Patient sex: F
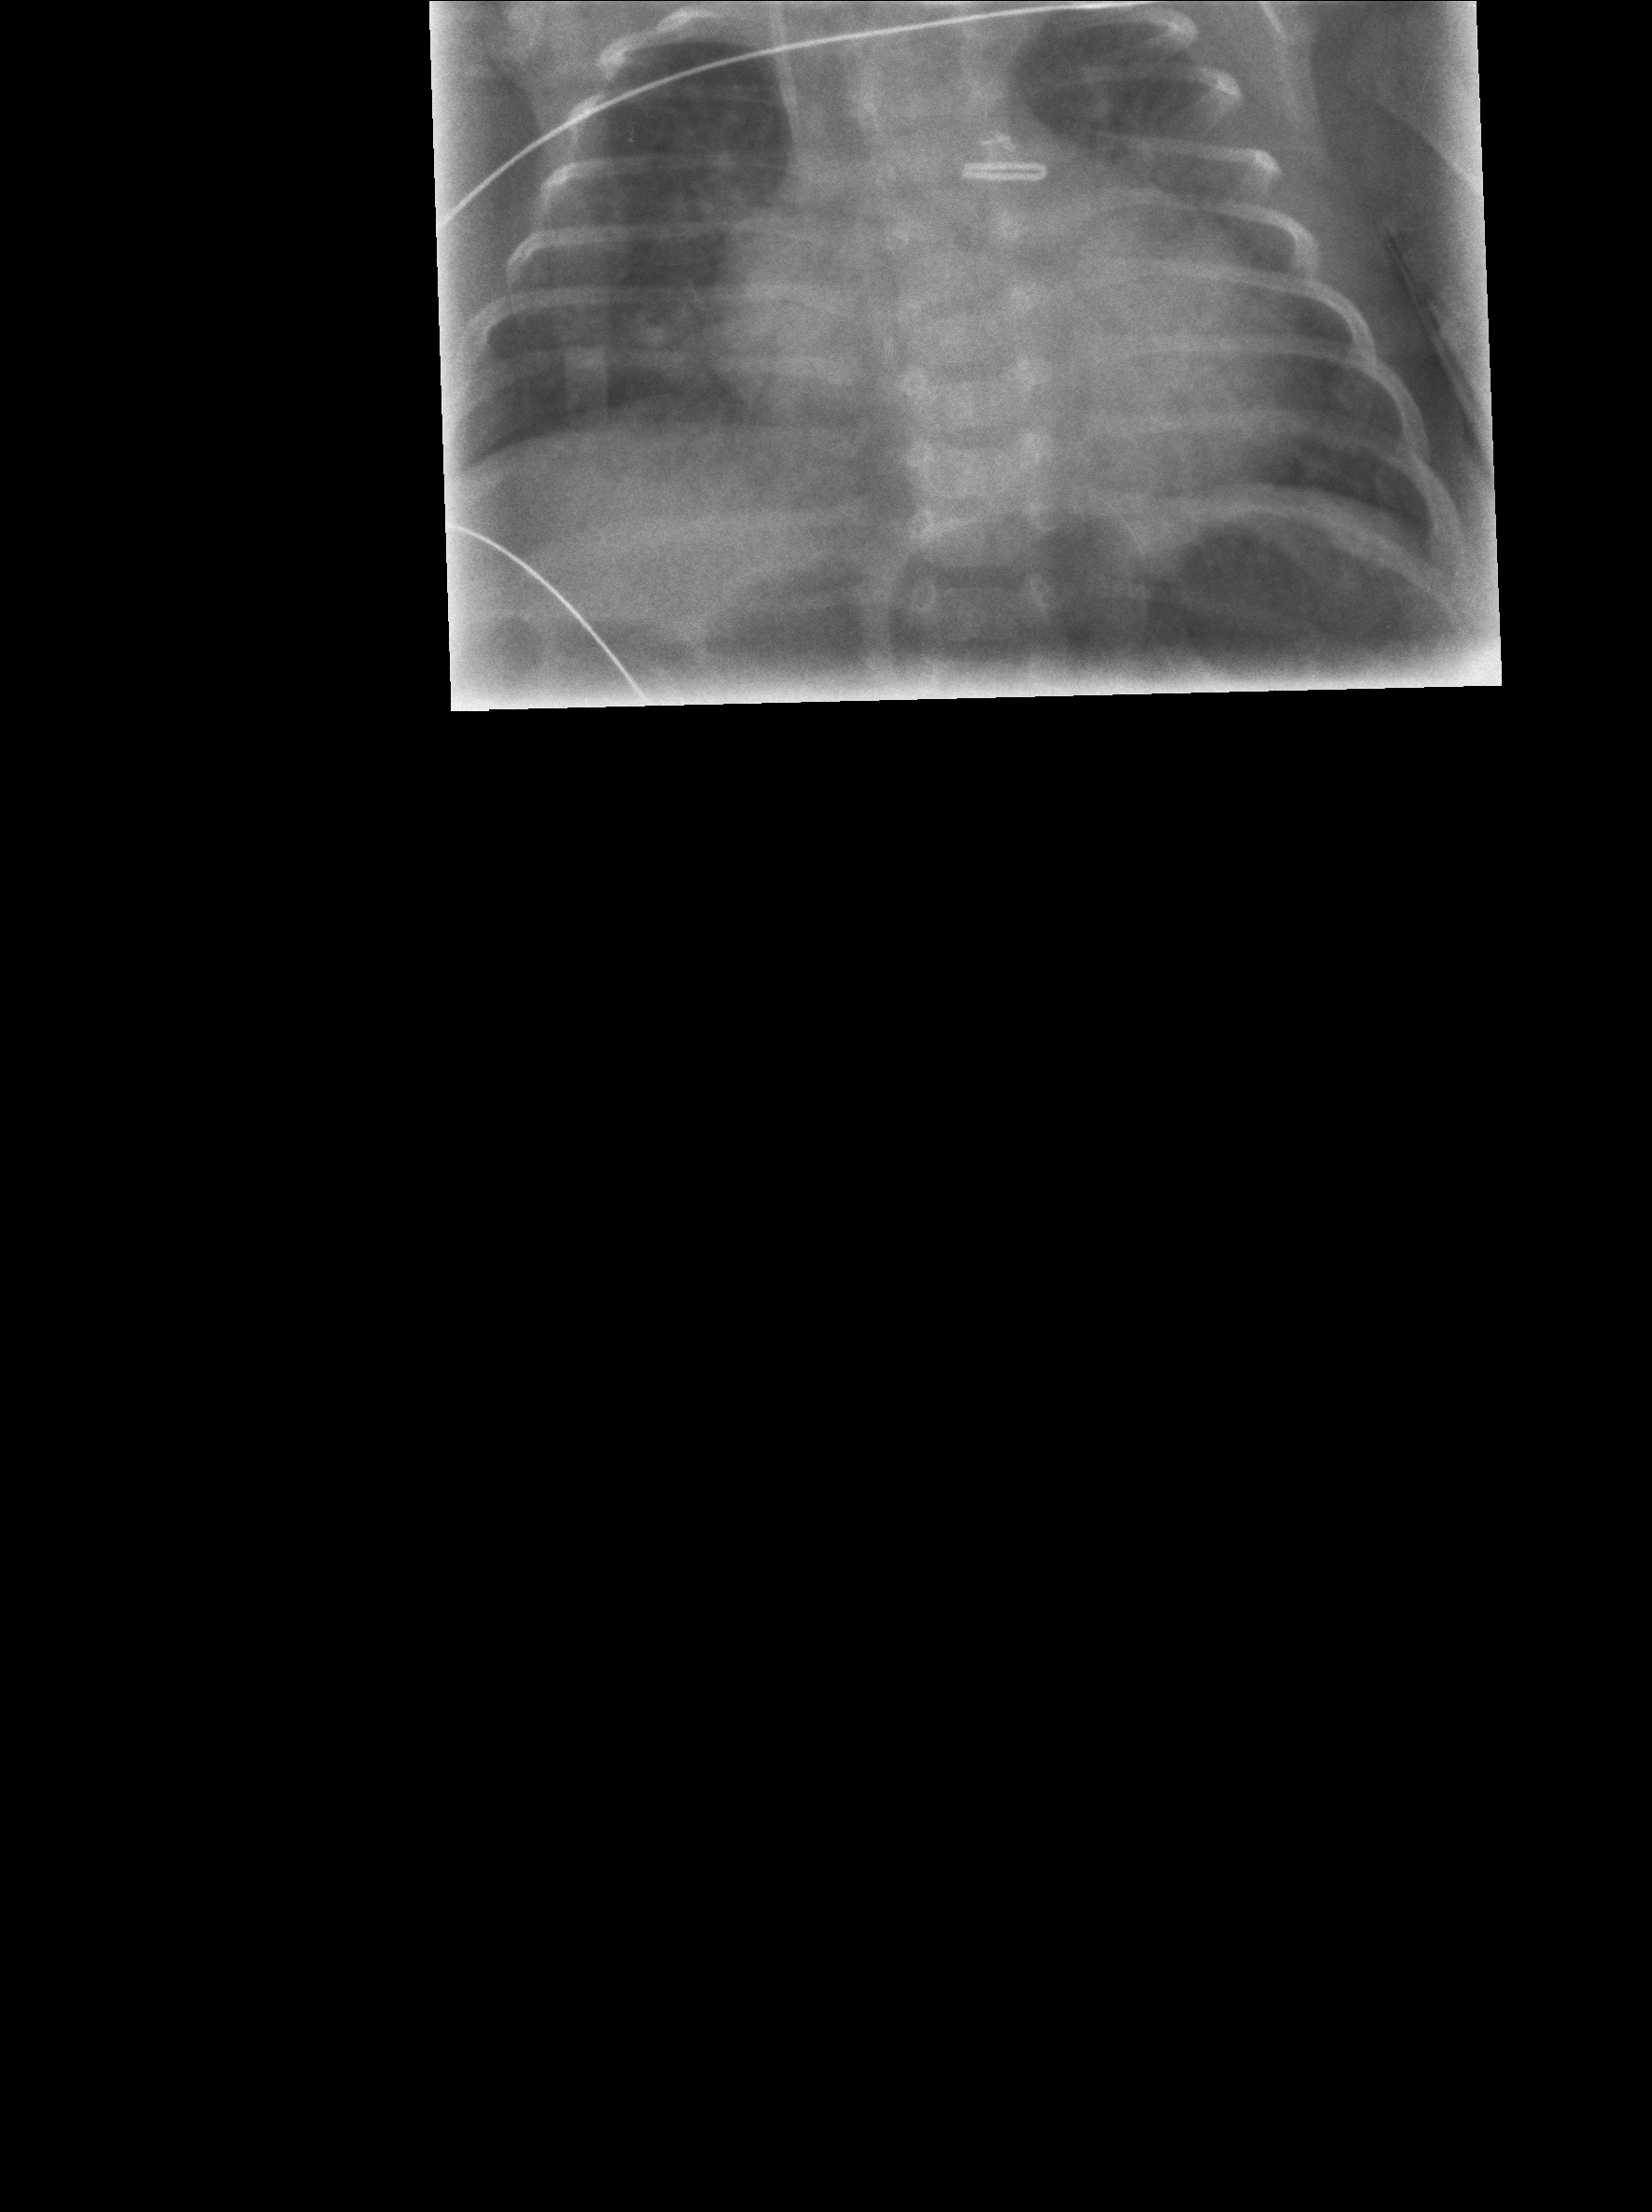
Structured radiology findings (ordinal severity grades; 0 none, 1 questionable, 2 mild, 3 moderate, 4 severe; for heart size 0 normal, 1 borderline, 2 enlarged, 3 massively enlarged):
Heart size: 2
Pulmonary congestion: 1
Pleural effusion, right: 0
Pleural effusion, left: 0
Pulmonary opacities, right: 0
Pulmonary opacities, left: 0
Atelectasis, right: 0
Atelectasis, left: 0